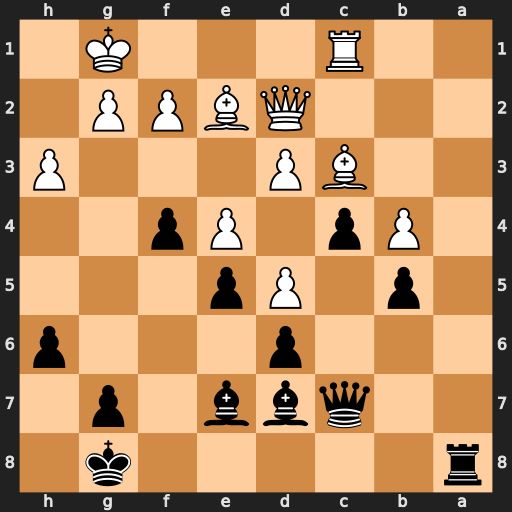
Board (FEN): r5k1/2qbb1p1/3p3p/1p1Pp3/1Pp1Pp2/2BP3P/3QBPP1/2R3K1
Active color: b
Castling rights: -
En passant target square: -
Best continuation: f3 Bxf3 Bg5 Qxg5 hxg5